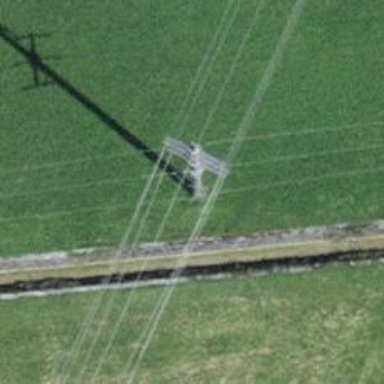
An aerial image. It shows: Power pole.